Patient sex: M
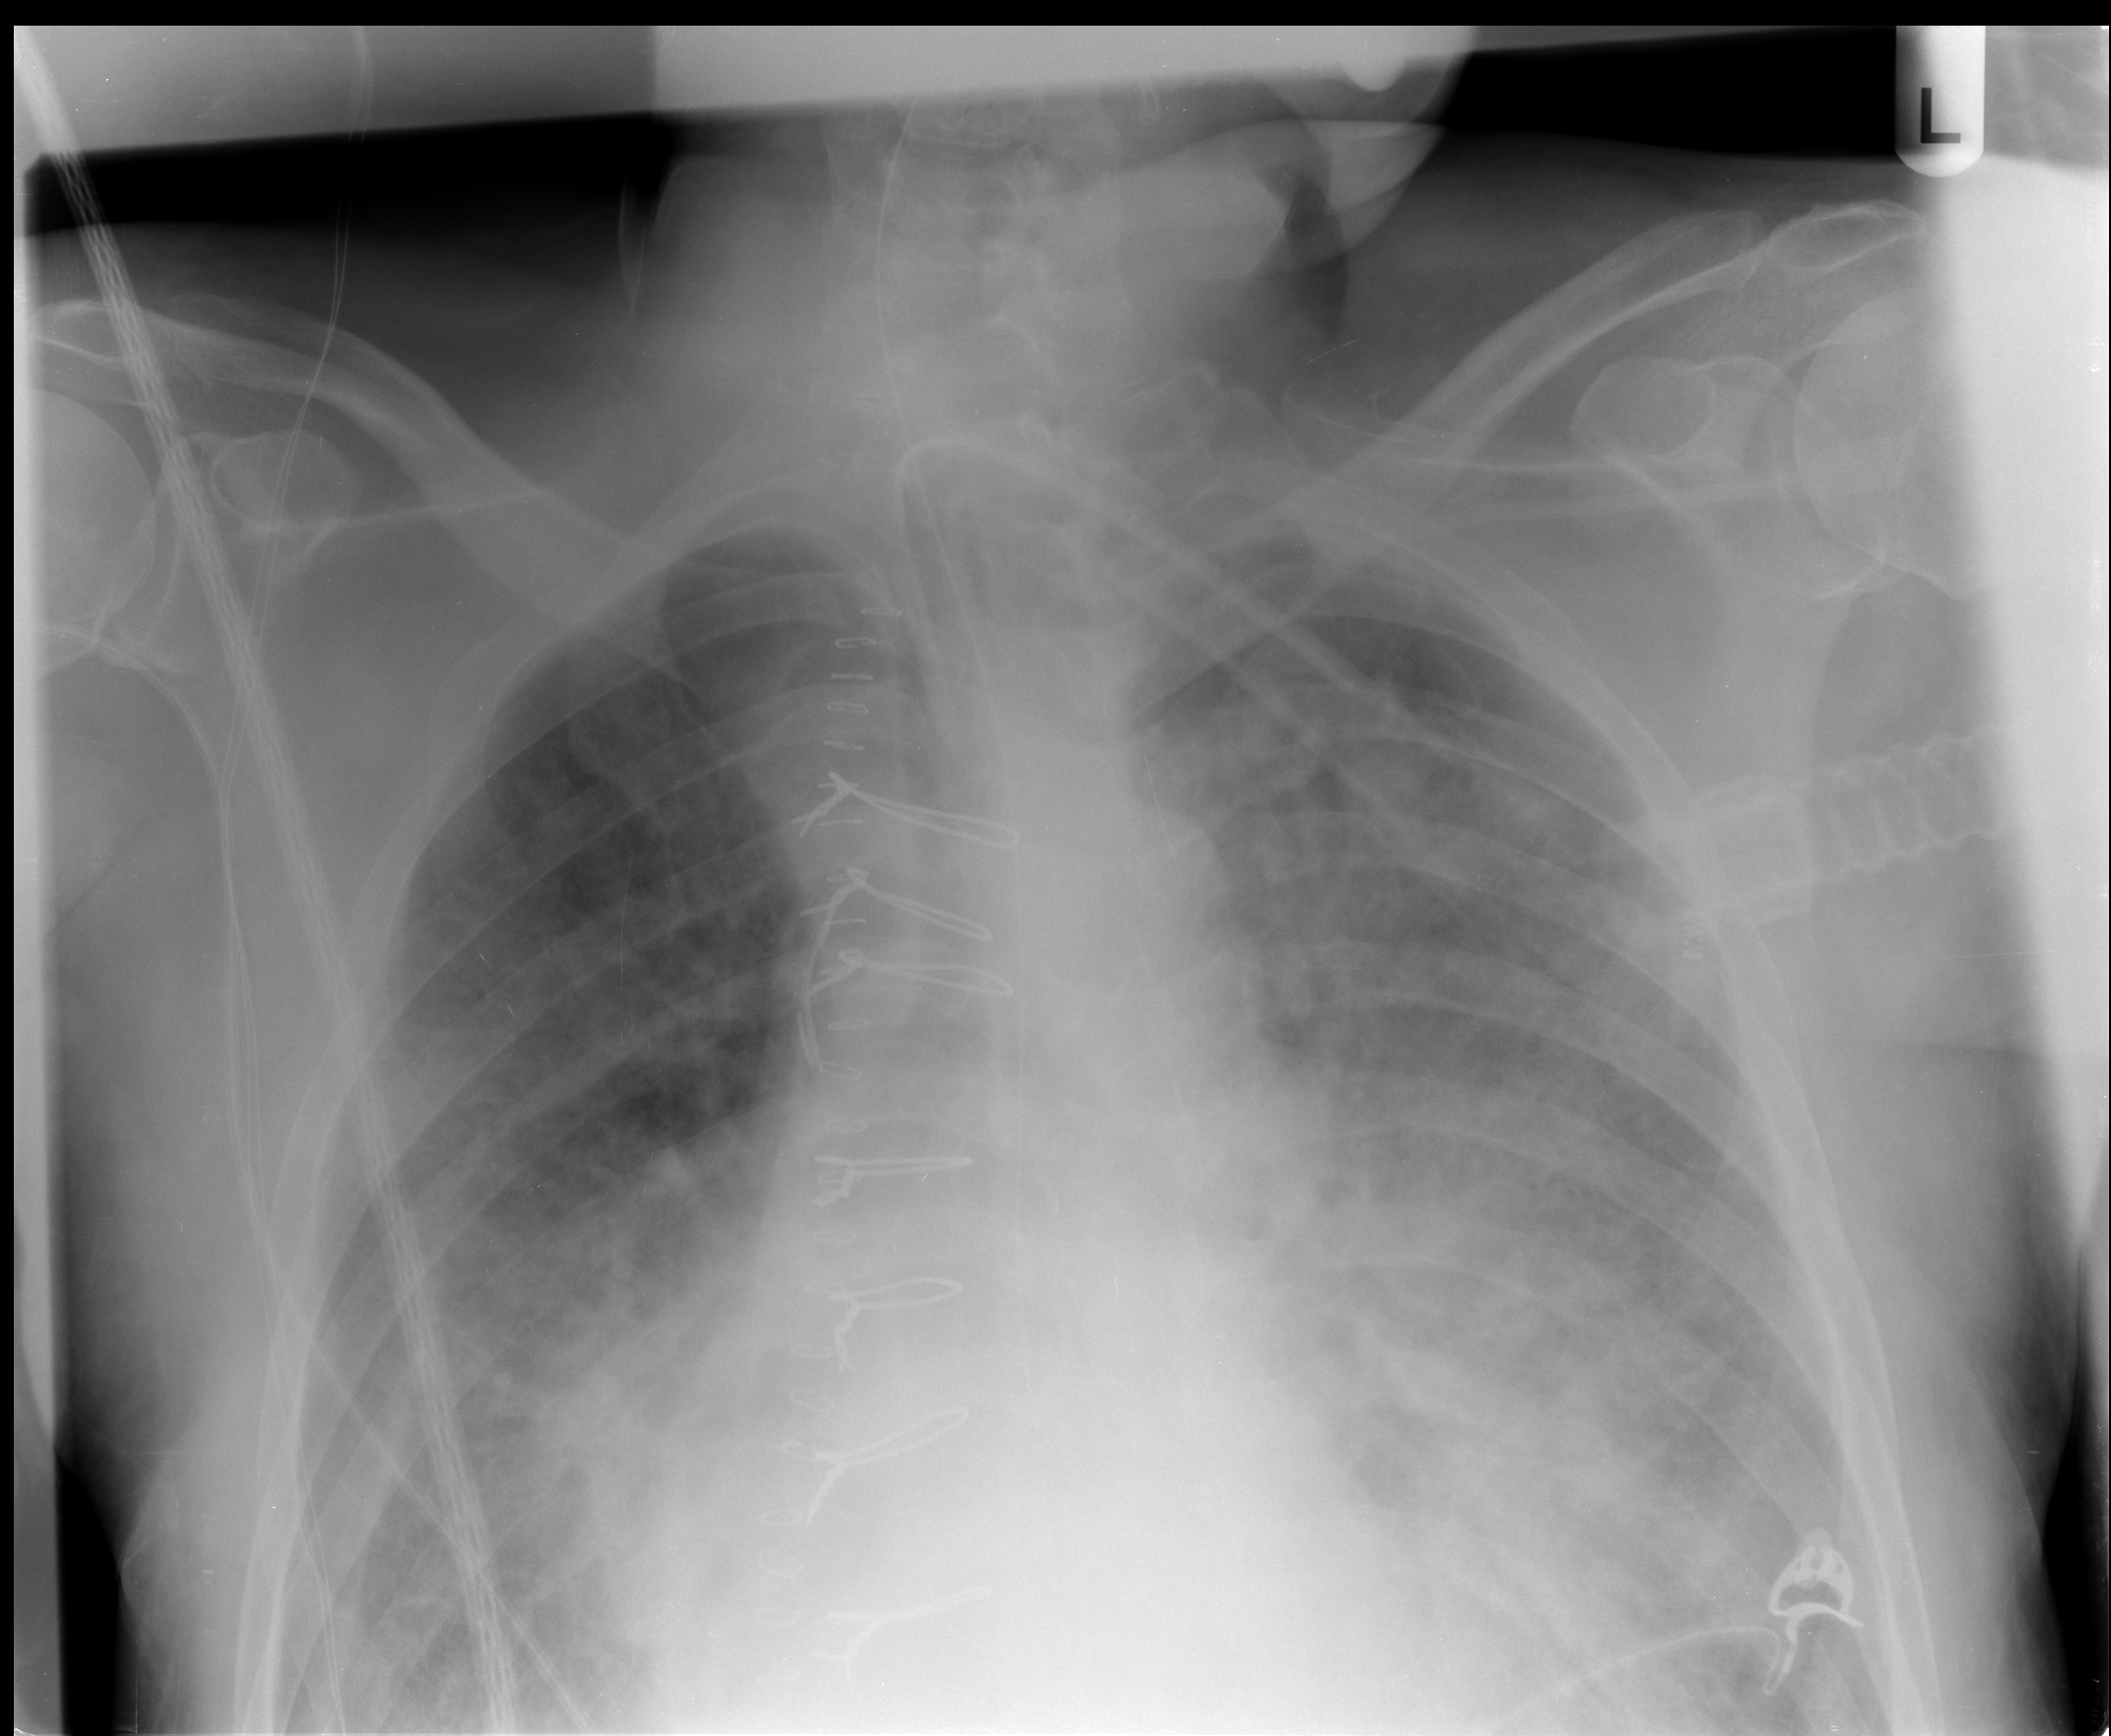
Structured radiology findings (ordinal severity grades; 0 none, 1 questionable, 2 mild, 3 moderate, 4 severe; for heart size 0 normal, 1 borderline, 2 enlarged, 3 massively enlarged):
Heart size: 0
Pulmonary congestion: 0
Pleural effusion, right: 2
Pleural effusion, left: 0
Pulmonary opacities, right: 3
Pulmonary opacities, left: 4
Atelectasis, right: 3
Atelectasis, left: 3